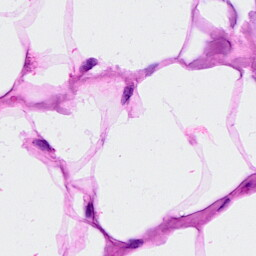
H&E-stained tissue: Breast